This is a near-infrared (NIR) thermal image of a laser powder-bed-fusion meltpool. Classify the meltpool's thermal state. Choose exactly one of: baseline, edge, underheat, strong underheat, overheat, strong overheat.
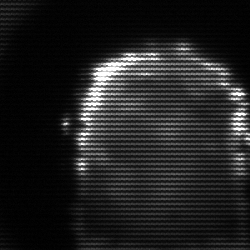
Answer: baseline